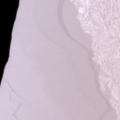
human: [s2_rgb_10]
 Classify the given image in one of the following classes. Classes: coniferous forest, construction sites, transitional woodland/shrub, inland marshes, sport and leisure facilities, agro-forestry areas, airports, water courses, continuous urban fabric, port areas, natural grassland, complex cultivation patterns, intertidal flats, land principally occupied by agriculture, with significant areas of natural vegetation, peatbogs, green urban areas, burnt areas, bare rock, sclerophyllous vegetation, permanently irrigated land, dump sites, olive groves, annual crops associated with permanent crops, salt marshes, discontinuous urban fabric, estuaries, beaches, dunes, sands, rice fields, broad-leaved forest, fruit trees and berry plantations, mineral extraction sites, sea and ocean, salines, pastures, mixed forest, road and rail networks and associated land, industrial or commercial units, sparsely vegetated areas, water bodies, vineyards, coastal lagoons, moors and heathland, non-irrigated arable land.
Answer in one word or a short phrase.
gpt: sea and ocean